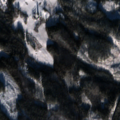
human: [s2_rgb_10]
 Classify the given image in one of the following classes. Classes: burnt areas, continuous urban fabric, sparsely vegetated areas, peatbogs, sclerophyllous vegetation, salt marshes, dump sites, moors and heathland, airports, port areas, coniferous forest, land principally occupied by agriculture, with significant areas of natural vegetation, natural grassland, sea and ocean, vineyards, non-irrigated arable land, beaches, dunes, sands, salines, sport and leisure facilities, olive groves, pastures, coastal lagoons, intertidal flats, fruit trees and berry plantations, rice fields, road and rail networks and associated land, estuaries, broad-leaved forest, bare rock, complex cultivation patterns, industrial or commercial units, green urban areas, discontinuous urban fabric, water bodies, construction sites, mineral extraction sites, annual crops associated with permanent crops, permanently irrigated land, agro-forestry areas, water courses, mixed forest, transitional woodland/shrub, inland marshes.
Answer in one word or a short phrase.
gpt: non-irrigated arable land, broad-leaved forest, coniferous forest, mixed forest